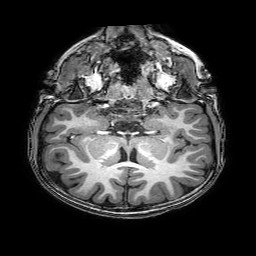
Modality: T1w
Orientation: sagittal
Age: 7
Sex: female
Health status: healthy